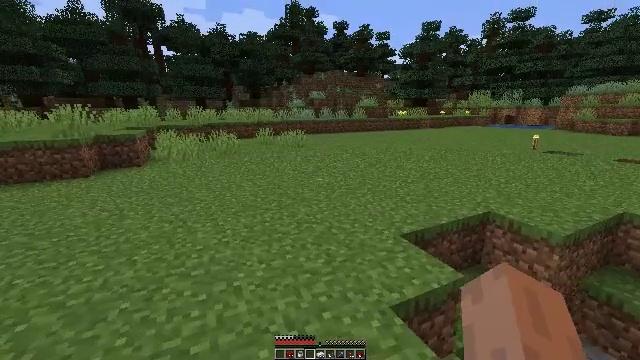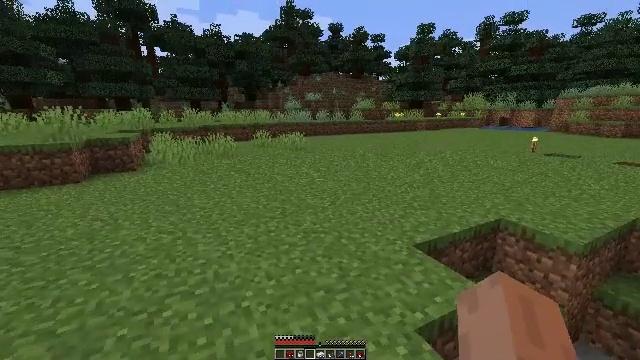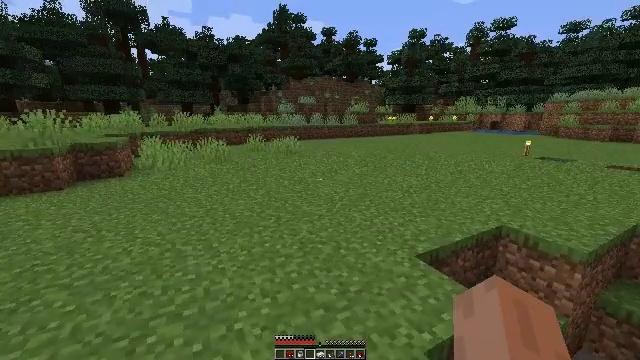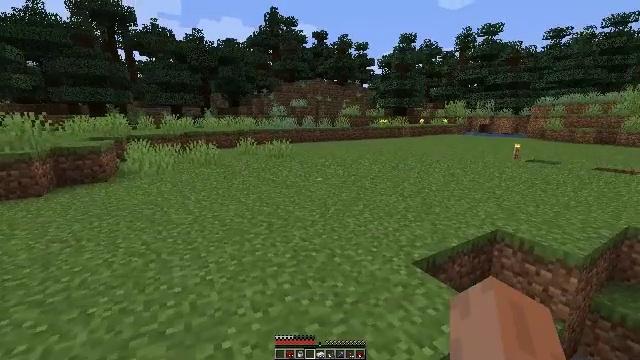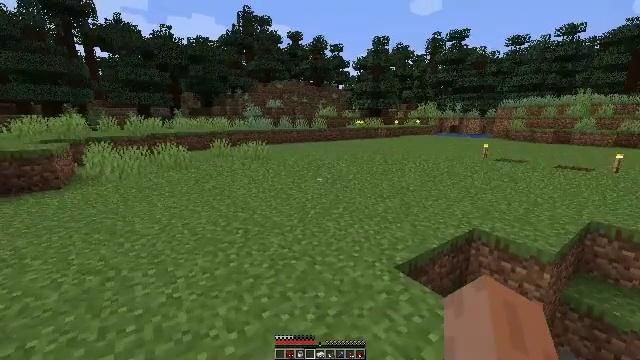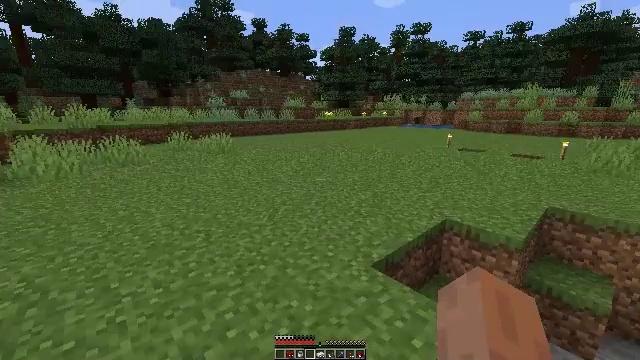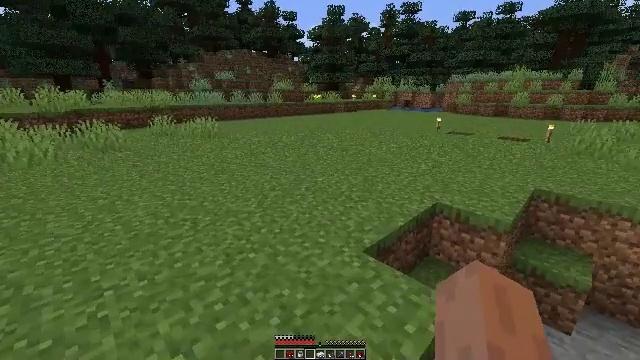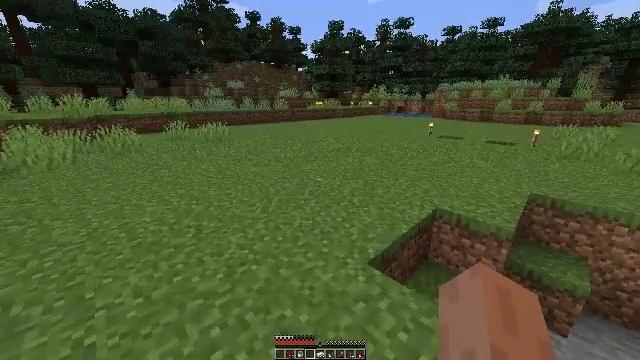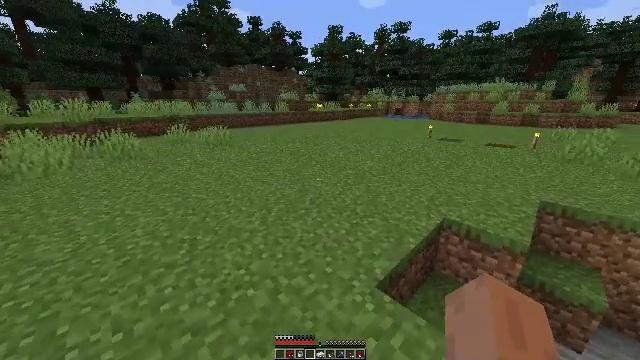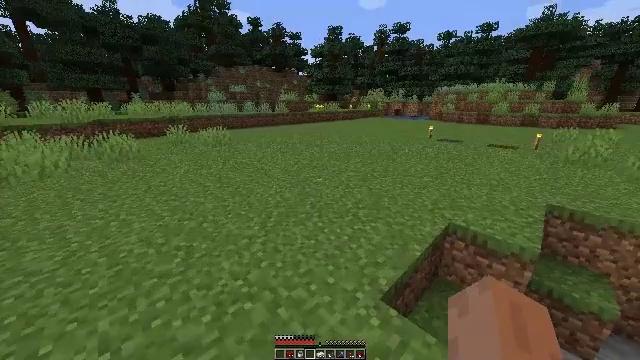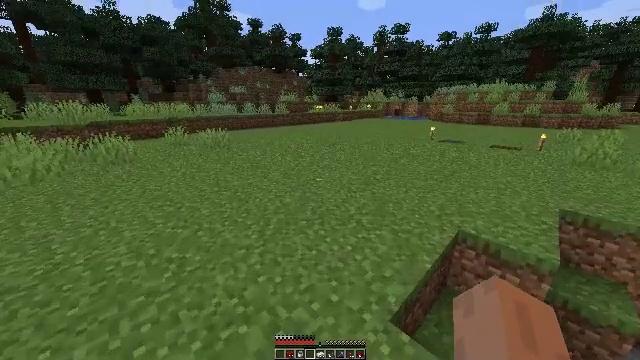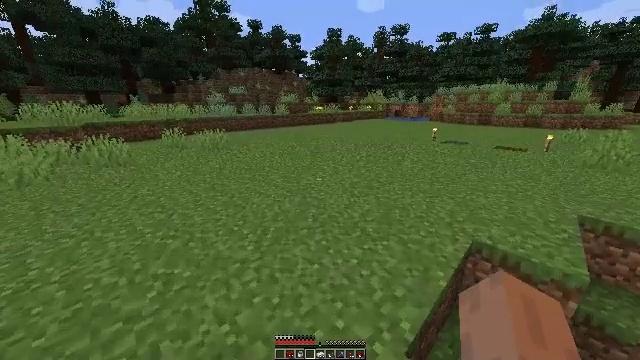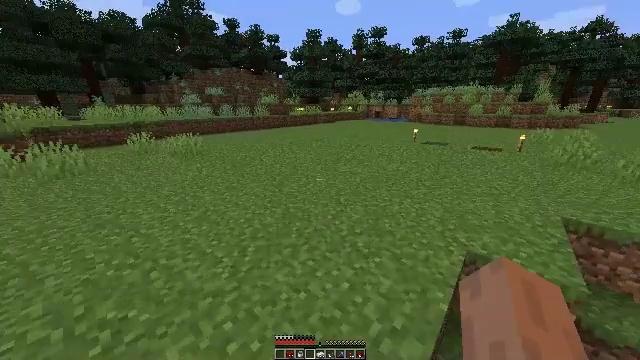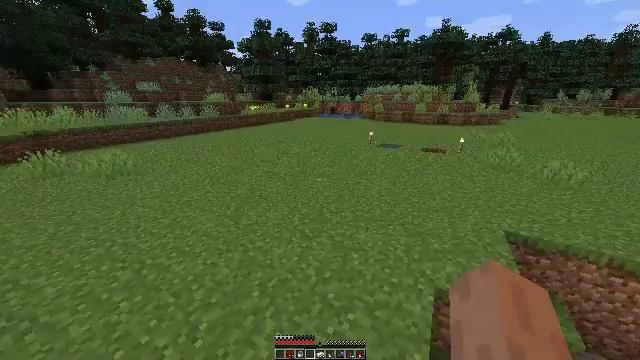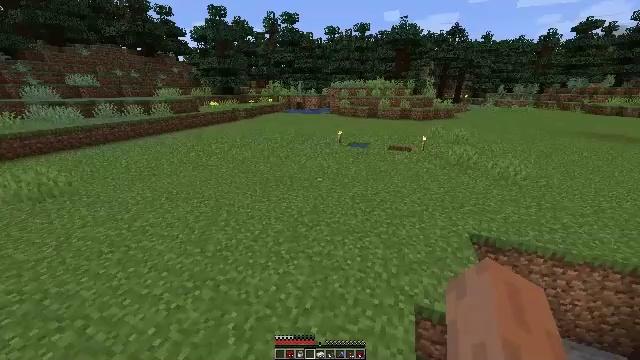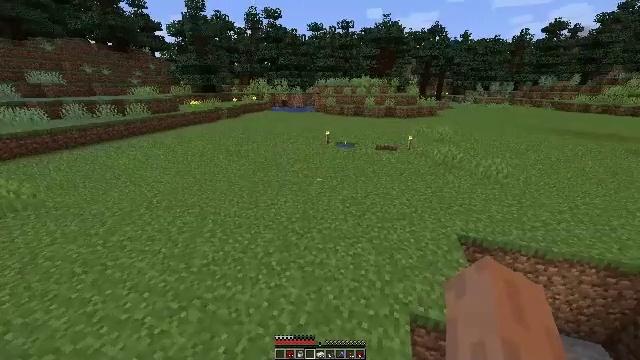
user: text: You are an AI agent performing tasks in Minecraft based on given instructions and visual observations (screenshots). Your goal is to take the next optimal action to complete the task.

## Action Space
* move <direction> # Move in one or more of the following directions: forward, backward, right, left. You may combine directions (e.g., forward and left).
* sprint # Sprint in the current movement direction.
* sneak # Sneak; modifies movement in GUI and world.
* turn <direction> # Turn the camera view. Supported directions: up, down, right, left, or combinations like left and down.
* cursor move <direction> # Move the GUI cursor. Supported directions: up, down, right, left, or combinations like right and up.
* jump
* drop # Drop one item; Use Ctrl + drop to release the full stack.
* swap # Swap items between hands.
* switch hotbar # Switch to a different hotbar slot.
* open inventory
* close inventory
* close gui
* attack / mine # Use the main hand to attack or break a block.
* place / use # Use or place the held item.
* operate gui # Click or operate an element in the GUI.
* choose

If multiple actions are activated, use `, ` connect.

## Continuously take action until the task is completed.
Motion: motion action
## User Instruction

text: Remove an iron ingot from the inventory.
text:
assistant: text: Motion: move forward, turn right
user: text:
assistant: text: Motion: move forward, turn right
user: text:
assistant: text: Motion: move forward, turn right
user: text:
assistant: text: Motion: move forward, turn right
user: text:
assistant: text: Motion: move forward, sprint, turn right and down
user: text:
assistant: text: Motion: move forward, sprint, turn right and down
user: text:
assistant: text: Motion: move forward, sprint
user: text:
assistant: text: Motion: move forward
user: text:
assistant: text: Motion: move forward
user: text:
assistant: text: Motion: move forward
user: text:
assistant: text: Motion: move forward
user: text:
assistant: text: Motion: move forward, turn right, jump
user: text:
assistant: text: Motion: move forward, turn right and down, jump
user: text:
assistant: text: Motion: move forward, turn right and down, jump
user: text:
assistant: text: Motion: move forward, turn right, jump
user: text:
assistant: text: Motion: move forward, turn right
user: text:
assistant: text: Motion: move forward, turn right
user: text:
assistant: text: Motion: move forward, turn right
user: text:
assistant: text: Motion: move forward, turn right
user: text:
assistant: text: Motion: move forward
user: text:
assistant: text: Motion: move forward
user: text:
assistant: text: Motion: move forward
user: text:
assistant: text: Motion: move forward, turn right
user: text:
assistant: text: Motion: move forward
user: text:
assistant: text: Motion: move forward
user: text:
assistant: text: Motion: move forward
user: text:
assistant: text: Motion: move forward
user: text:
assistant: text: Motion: move forward
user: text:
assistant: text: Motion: move forward
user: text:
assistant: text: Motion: move forward